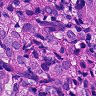
Metastatic tissue present: yes